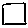
Label: square